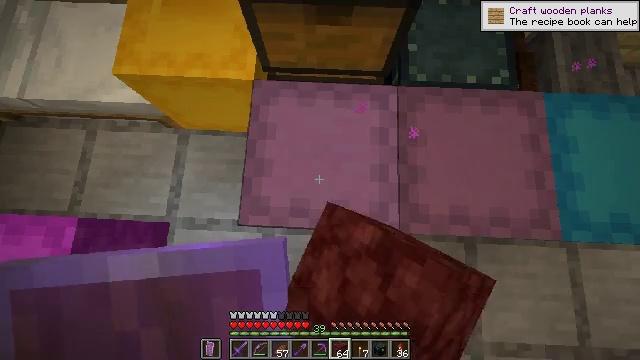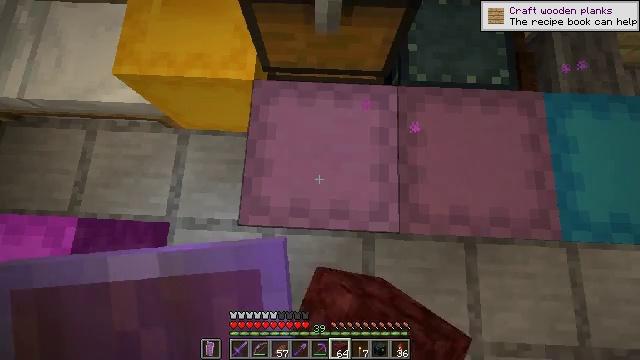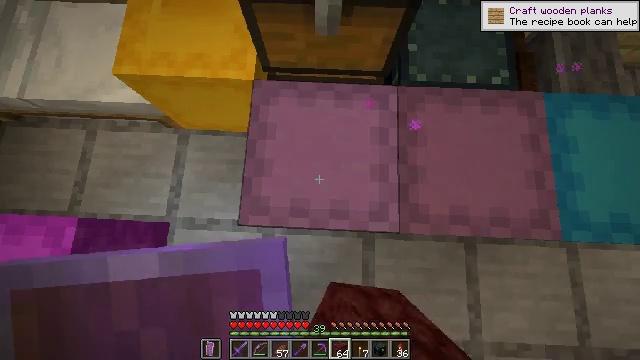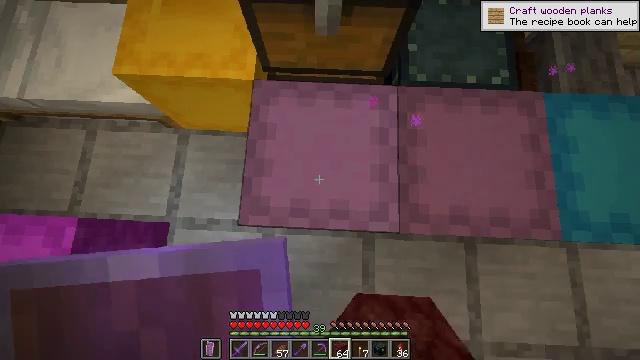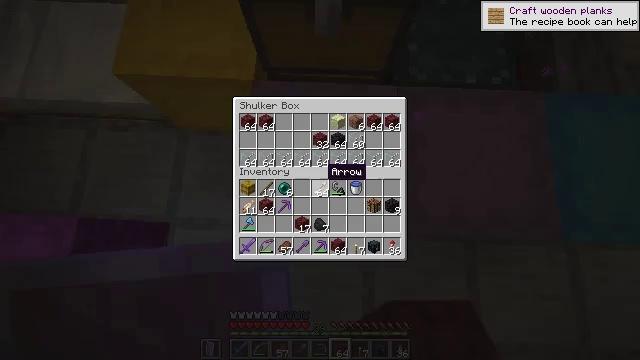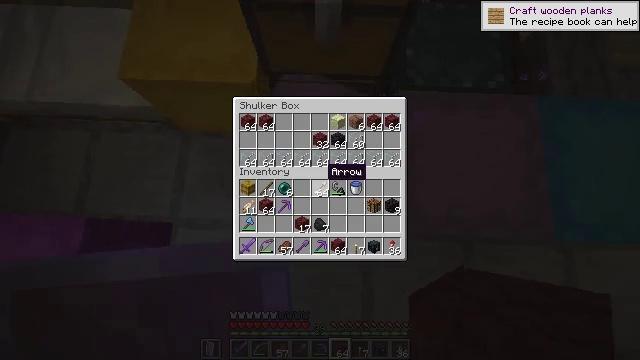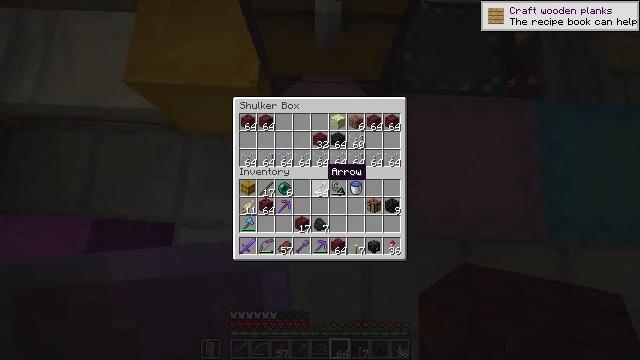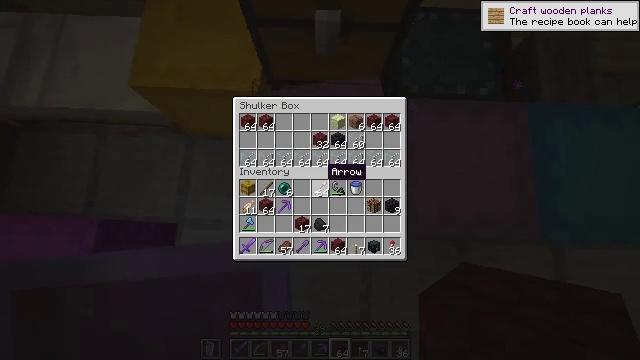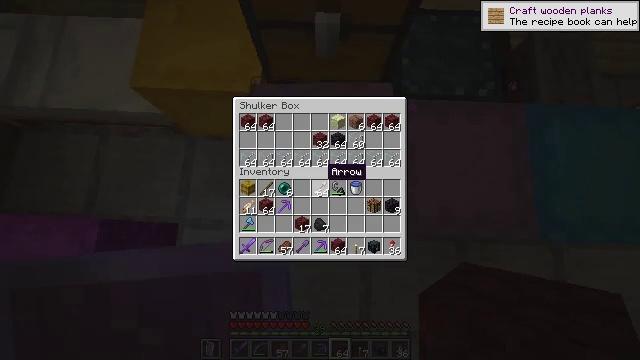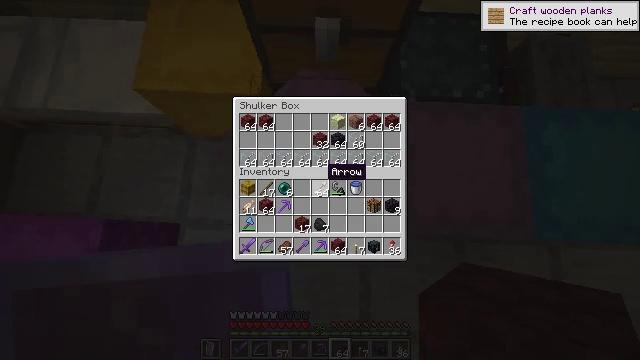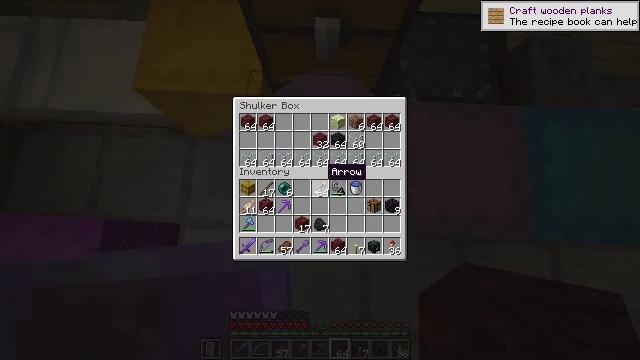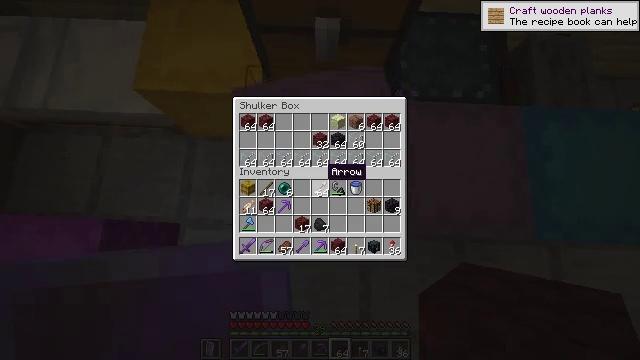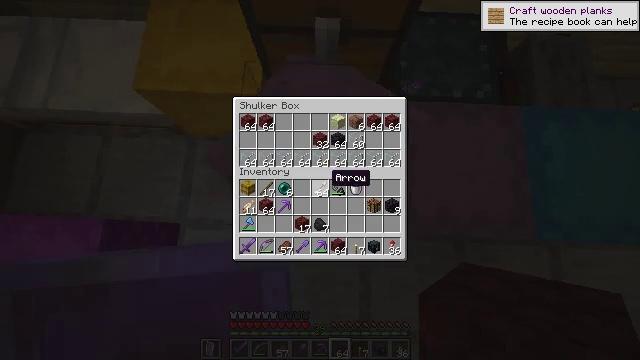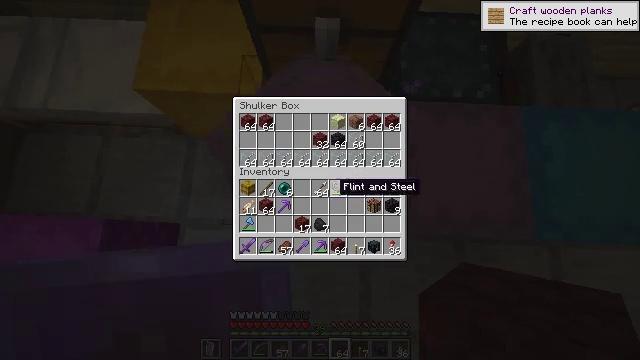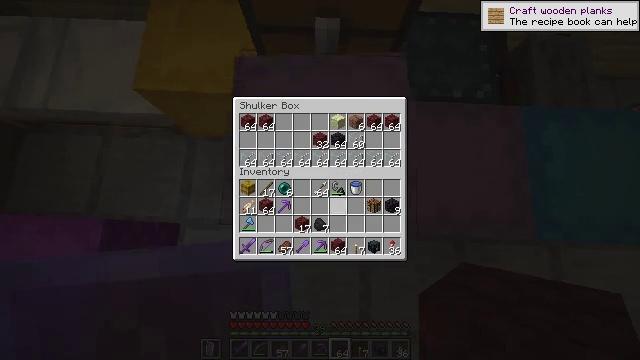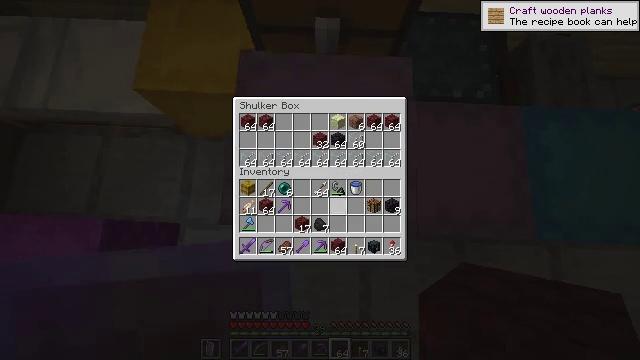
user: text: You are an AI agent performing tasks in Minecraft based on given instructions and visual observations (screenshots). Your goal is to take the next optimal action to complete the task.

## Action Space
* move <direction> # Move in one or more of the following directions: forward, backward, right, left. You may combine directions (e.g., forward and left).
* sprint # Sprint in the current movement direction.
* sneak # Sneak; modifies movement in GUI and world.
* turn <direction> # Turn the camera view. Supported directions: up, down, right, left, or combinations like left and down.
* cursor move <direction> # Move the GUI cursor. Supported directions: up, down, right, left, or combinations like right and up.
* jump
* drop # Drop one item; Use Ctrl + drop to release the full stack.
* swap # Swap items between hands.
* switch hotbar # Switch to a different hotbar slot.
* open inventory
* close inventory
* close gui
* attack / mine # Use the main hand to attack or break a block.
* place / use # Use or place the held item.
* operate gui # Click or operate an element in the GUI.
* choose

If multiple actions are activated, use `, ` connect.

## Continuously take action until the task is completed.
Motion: motion action
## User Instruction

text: Cook sand in a furnace to get glass.
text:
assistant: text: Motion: use / place
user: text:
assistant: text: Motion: no_op
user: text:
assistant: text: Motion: no_op
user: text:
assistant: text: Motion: no_op
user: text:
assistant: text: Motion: no_op
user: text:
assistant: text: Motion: no_op
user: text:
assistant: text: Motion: no_op
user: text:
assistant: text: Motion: no_op
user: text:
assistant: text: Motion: no_op
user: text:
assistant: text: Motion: no_op
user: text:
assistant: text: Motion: no_op
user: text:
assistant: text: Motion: no_op
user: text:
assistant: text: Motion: turn right and down
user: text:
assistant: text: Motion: no_op
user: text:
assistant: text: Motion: turn down
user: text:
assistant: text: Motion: no_op
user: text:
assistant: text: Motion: no_op
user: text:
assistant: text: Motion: no_op
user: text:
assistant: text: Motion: turn down
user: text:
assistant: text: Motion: no_op
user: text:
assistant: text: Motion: no_op
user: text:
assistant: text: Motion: no_op
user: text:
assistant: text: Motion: sneak, turn down
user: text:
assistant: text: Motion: sneak, turn down
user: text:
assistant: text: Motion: sneak
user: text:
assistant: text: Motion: sneak
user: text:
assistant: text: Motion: sneak
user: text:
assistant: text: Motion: sneak, attack / mine
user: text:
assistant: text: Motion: sneak, attack / mine
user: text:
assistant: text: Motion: sneak, attack / mine